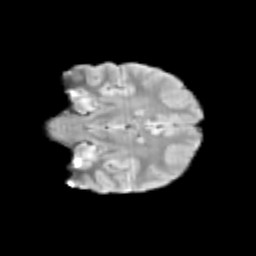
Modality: T2w
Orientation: coronal
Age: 11
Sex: female
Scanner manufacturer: siemens
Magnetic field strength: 3 T
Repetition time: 3.8 s
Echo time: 0.07 s